Interaction volume radius: 10 \u00c5
Interaction volume height: 15 \u00c5
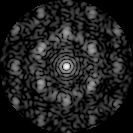
Disorder parameter: 0.5888